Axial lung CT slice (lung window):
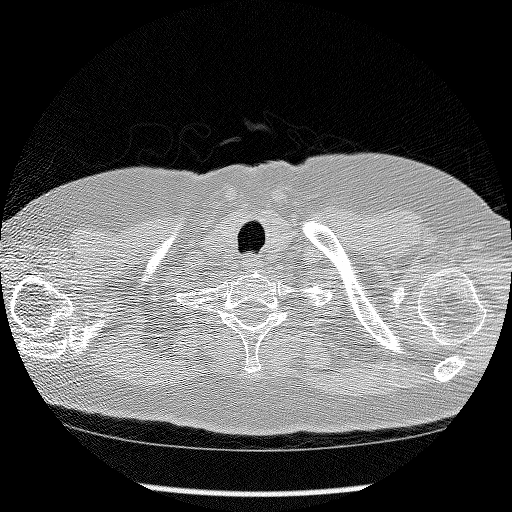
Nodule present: no